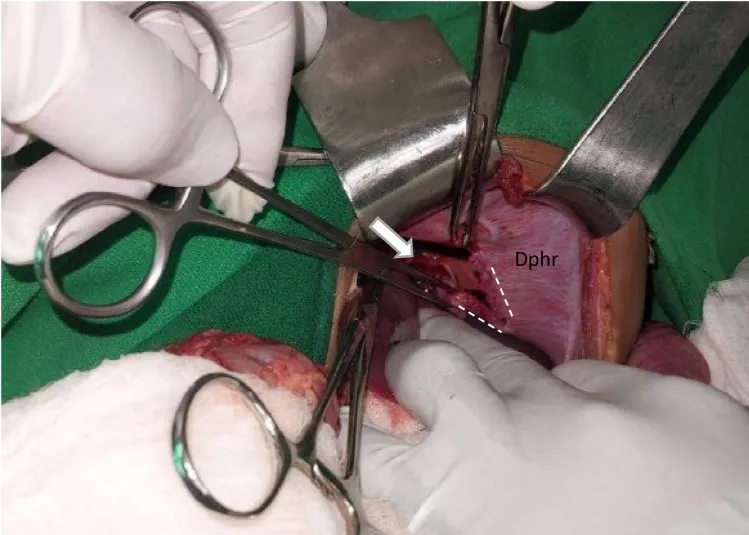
The white arrow indicates the pericardial sac tear. The white dashed line outlines the diaphragmatic defect. "Dphr" labels the left hemidiaphragm.
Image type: medical_photograph (other_medical_photograph)